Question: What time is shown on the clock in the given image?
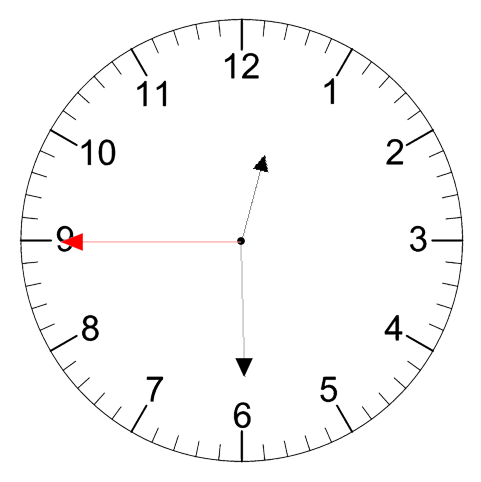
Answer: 12:29:45